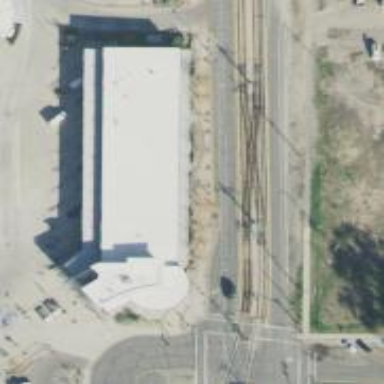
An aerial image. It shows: Railway crossing.